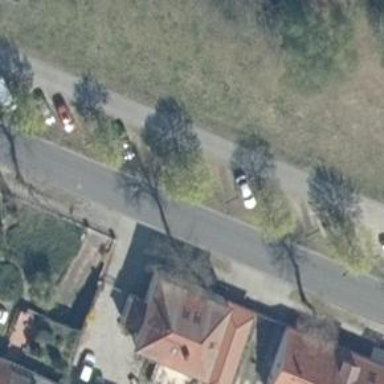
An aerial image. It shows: Parking area with surface.